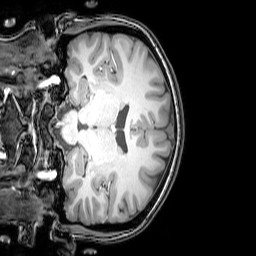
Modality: T1w
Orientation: coronal
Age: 20
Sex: female
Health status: healthy
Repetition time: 0.081 s
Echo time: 0.037 s